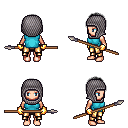
a pixel art fantasy rpg character, female body template, human, light skin, teal sleeveless shirt, gold greaves, gray parted hairstyle, chain hood, gold gloves, spear, four views (front, back, left, right), 2x2 character sprite sheet, small pixel art, hard edges, no anti-aliasing